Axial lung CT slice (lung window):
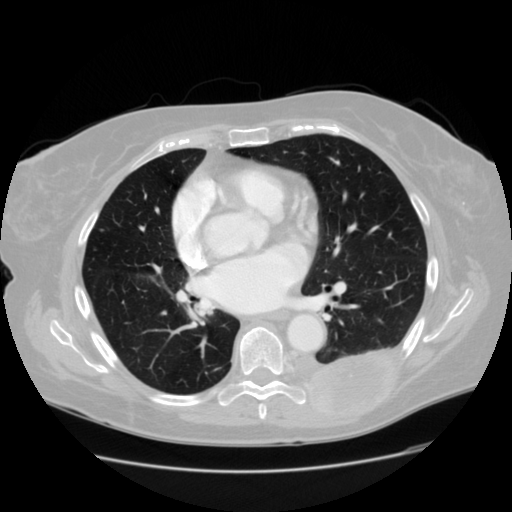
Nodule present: no